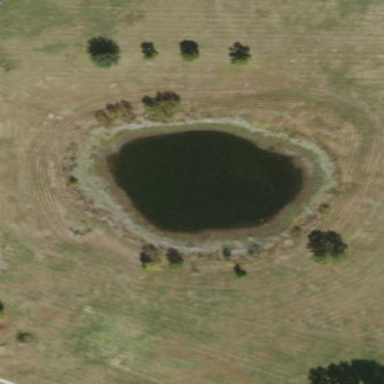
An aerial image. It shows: Serene pond surrounded by nature.